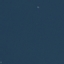
Land use / land cover class: SeaLake